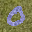
Label: 0